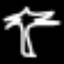
Label: palm tree